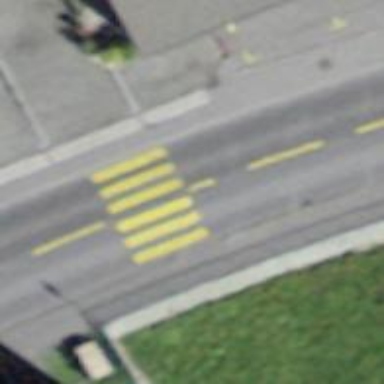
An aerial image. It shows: Marked crossing on the road.